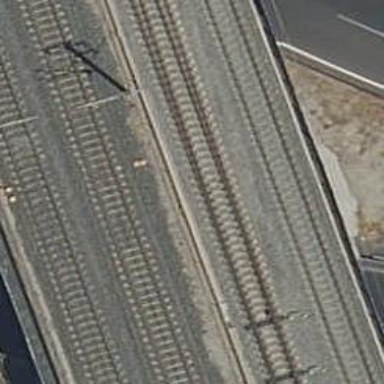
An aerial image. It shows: Railway bridge with electrified contact lines.